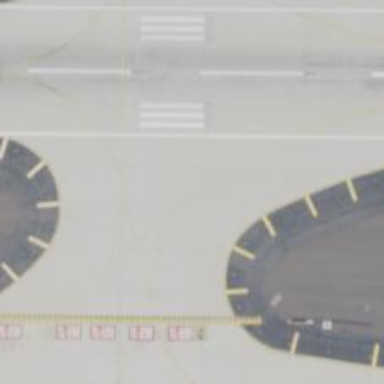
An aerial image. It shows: Image of taxiway at airport.